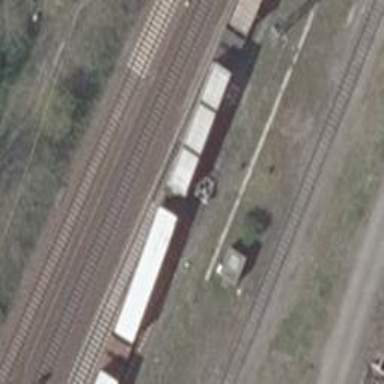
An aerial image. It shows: Railway siding for service.